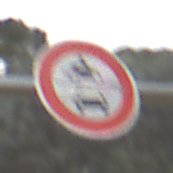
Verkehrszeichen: VerbotKraftfahrzeuge
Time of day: MorningAfternoon
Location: Outdoor (Nature)
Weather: Overcast
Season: NotSpecified
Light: Natural